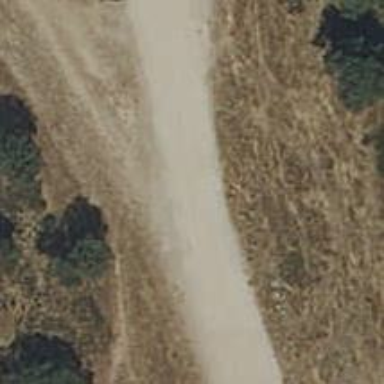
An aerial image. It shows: Dirt track road.